Question:
I want to upscale an image using PIL. I have tried all of the antialiasing options, but none of them are right (I actually want no antialiasing at all). I don't want any blur, but a similar effect to texture packs in Minecraft.
This question has been asked before, but in Java:
<URL>
The solution was 'Bitmap#createScaledBitmap()'
Can somebody give me an equivalent function for Python (please standard library)?
Any help is appreciated.
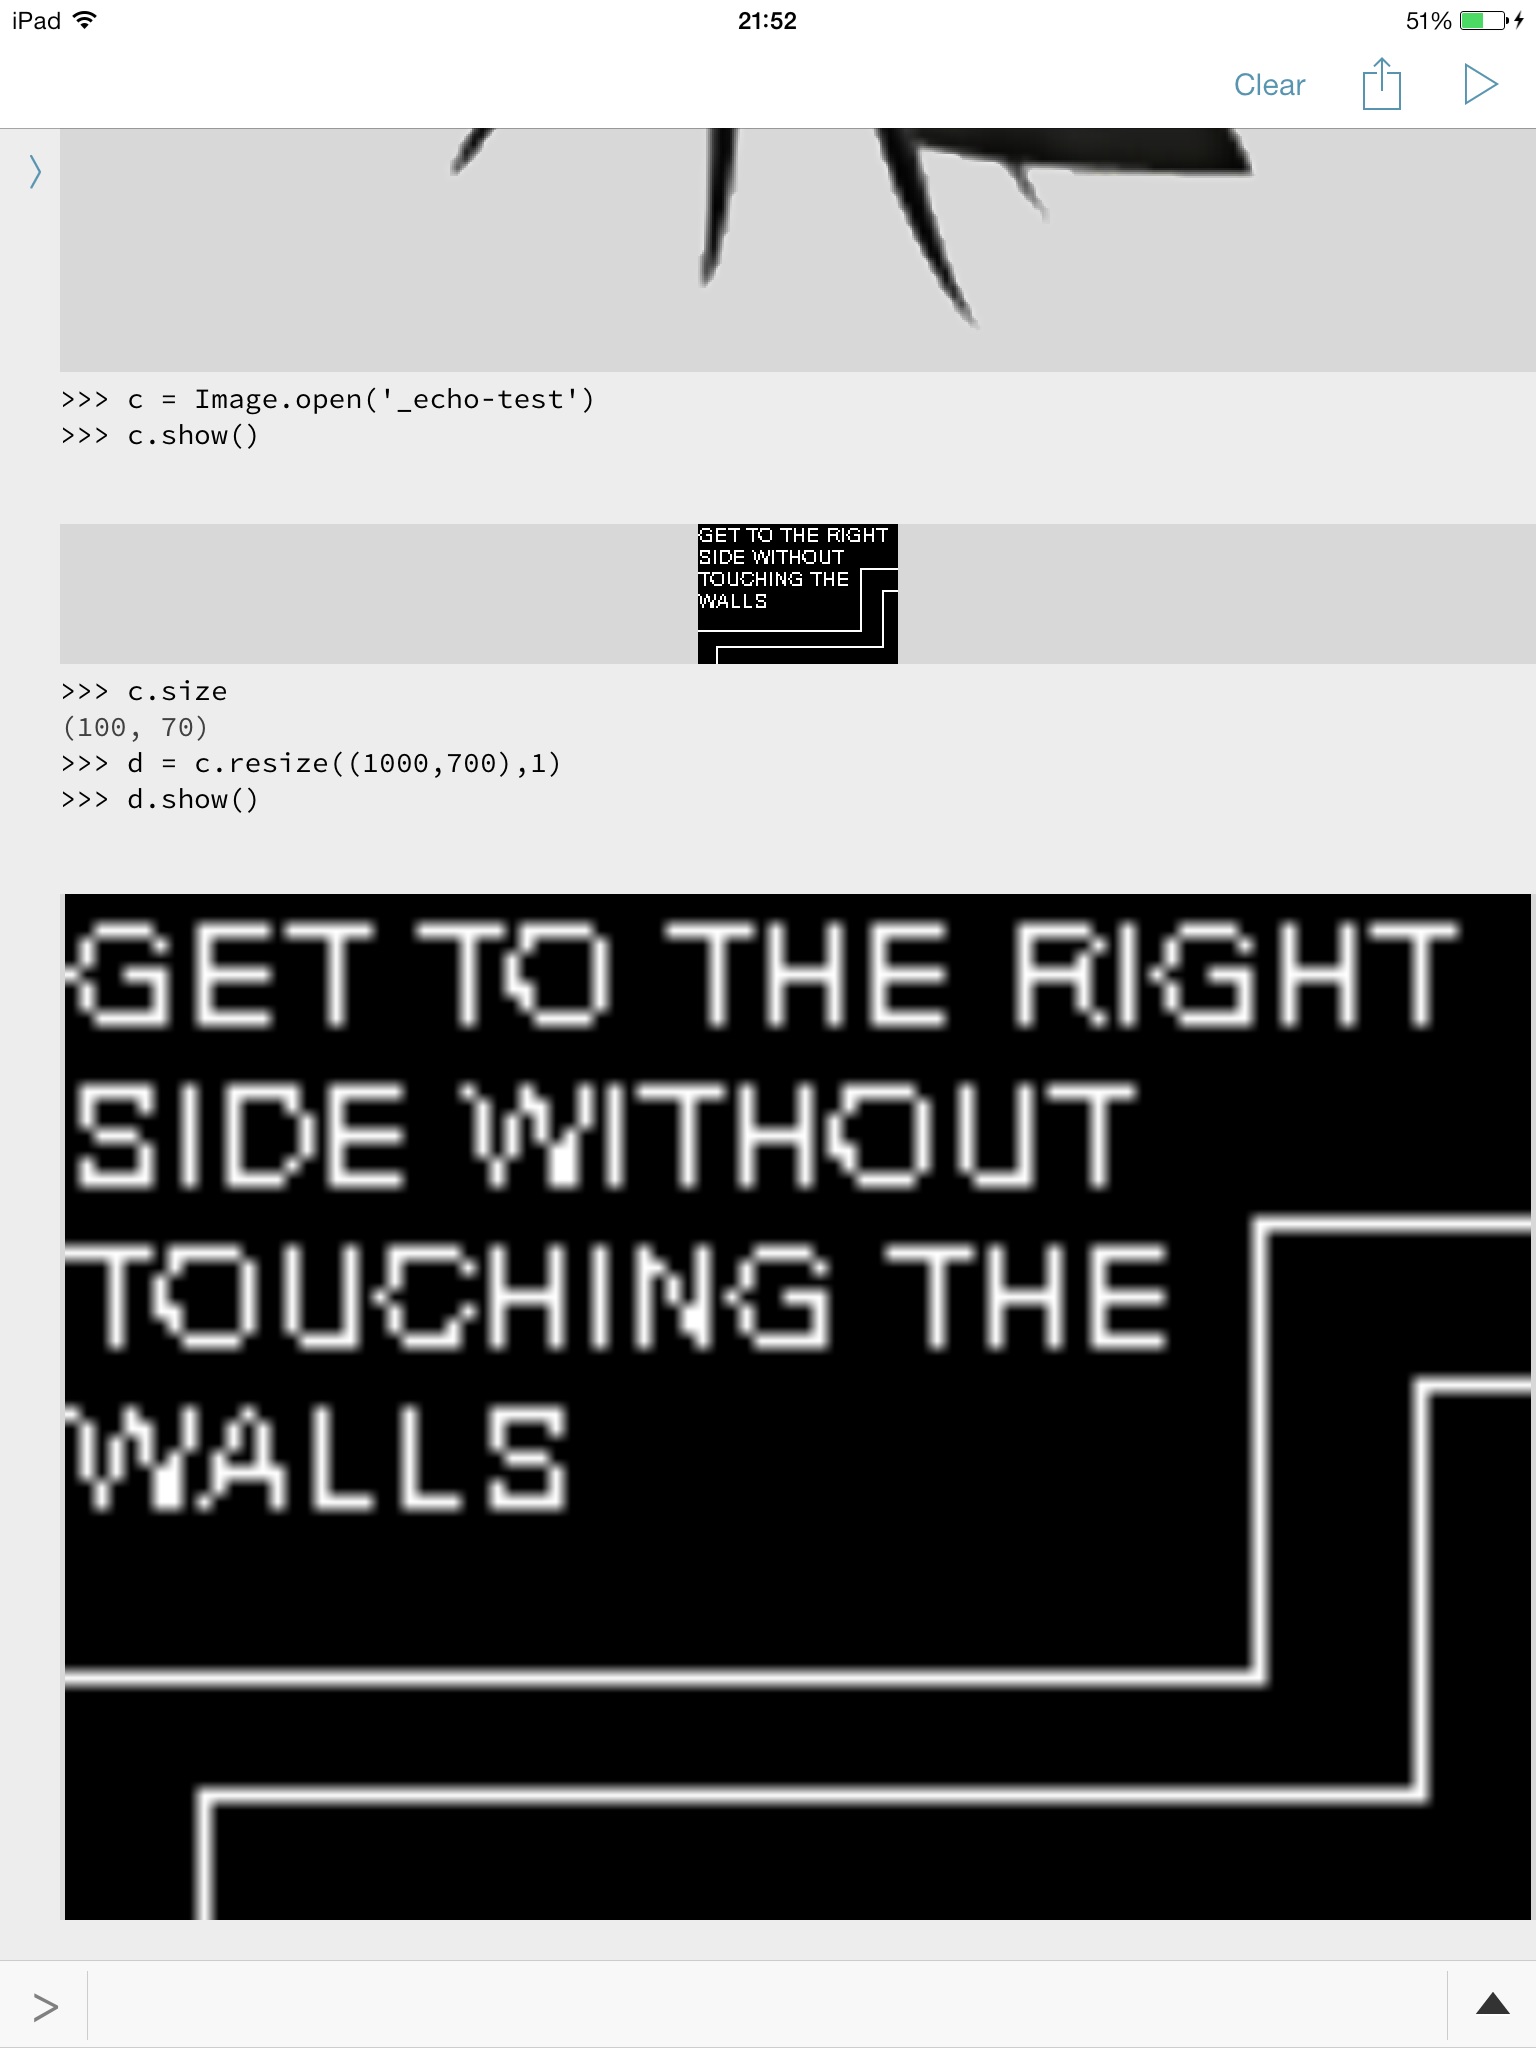
Answer: As @martineau pointed out in a comment:
> If you want no anitaliasing, just omit the last argument -- i.e. 'd = c.size((1000, 700))'.
Ommiting the last argument solved my problem.